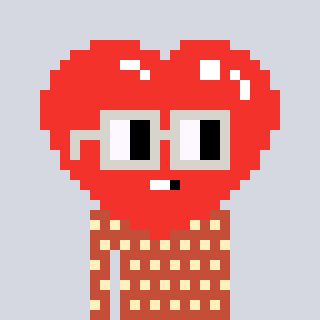
a pixel art character with square light gray glasses, a heart-shaped head and a rust-colored body on a cool background